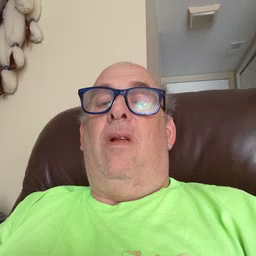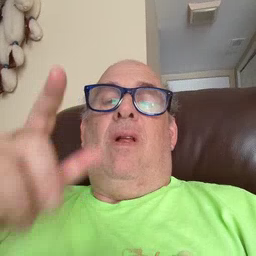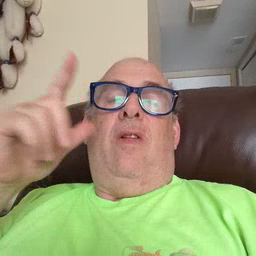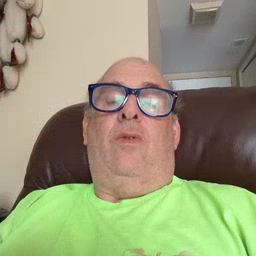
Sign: loud